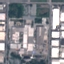
Land use / land cover: Industrial